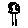
Label: tree